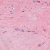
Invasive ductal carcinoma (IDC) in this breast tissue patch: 0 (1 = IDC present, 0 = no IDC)